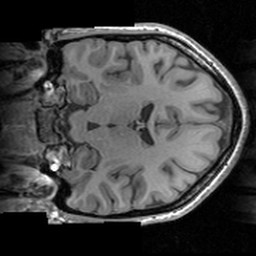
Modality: T1w
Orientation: coronal
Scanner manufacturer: siemens
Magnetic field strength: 3 T
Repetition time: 1.63 s
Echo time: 0.00311 s